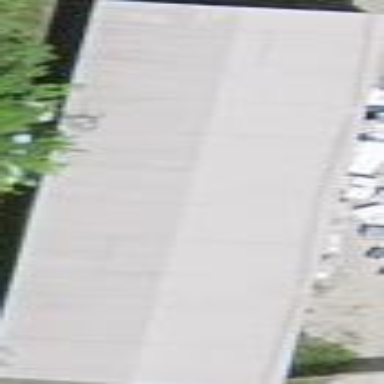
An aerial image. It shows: View of roof of building.